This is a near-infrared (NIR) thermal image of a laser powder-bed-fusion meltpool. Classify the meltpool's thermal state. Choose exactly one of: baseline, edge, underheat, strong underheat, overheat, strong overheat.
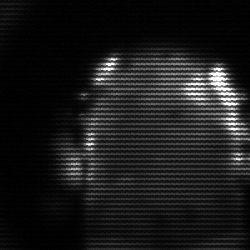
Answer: baseline